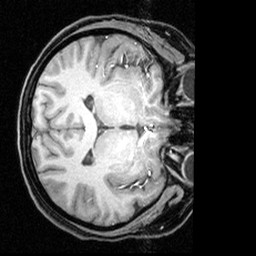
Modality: T1w
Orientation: axial
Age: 20
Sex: female